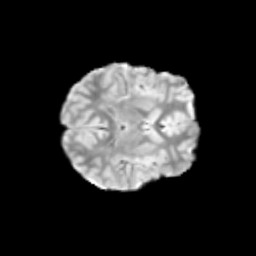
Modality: T2w
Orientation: axial
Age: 9
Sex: male
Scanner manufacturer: siemens
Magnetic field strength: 3 T
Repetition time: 3.8 s
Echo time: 0.07 s